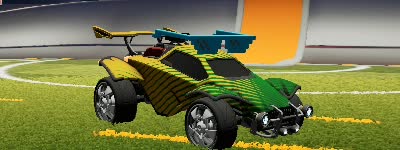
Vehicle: octane